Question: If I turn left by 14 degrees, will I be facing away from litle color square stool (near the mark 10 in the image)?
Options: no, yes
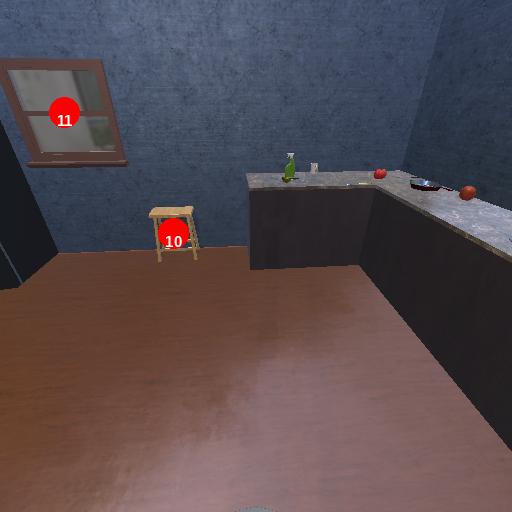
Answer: no